Question: I'm developing a simple application to generated .nfo files, which are simple XML files. So I have an application which looks something like this

As the TreeView needs a type parameter, I created a simple model for the tree. This model encapsulates the XML model, as these are only the leafs and not the nodes.
In the picture you can see on the left the tree and on the right side the properties to be edited in the xml (tree leaf). I bind these properties (currently only the titleProperty) and everything works fine. However the TreeView is not updated when I change something in the textfield. I must double click on the TreeItem.
How can I update the TreeView to reflect changes in the editor panel?
The code is on <URL>
- <URL>
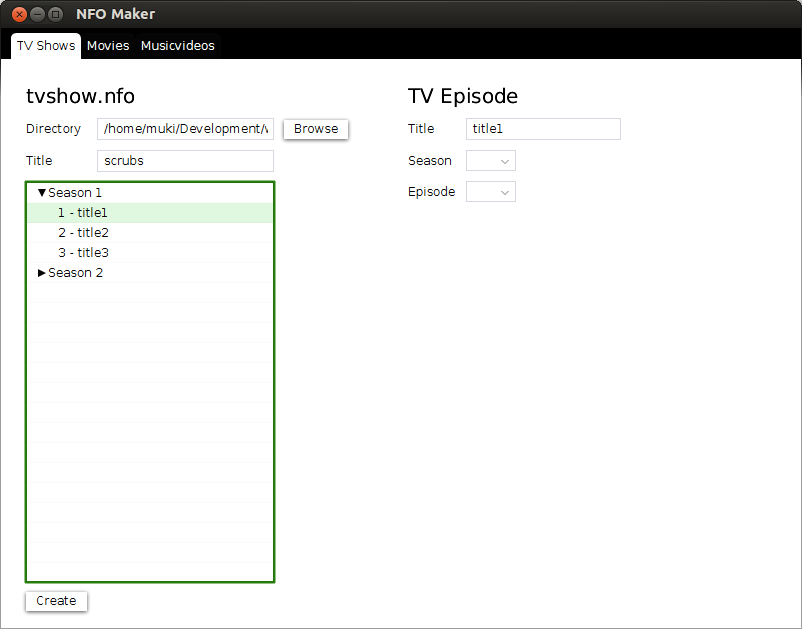
Answer: I think that's because the updateItem method is called only when the item of the TreeCell is replaced, not modified. What you need is a way to inform the TreeCell instance that the property of its item has changed.
For example, instead of using the method setText for modifiying the text of your treecell, try to bind the textProperty to the wanted property of your model object. Of course, you will need to update your model for using the JavaFX Property and Bindings
Another solution could be to use the PropertyChangeListener, old style.
If you want example, I can try to provide one.
EDIT : a little example. I modified the text for the Episode leaf. Of course, you will need to move the episode and title properties of the EpsiodeDetails class to javafx-style properties.
'''
@Override
protected void updateItem(ITVShowItem item, boolean empty) {
super.updateItem(item, empty);
if (item != null) {
if (item instanceof Show) {
//nothing
} else if (item instanceof Season) {
Season season = (Season) item;
setText("Season " + season.getSeason());
} else if (item instanceof Episode) {
Episode episode = (Episode) item;
this.textProperty().bind(Bindings.concat(episode.getDetails().episodeProperty(), " - ", episode.getDetails().titleProperty()));
//setText(episode.getDetails().getEpisode() + " - " + episode.getDetails().getTitle());
}
}
}
'''